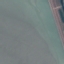
Land use / land cover: SeaLake